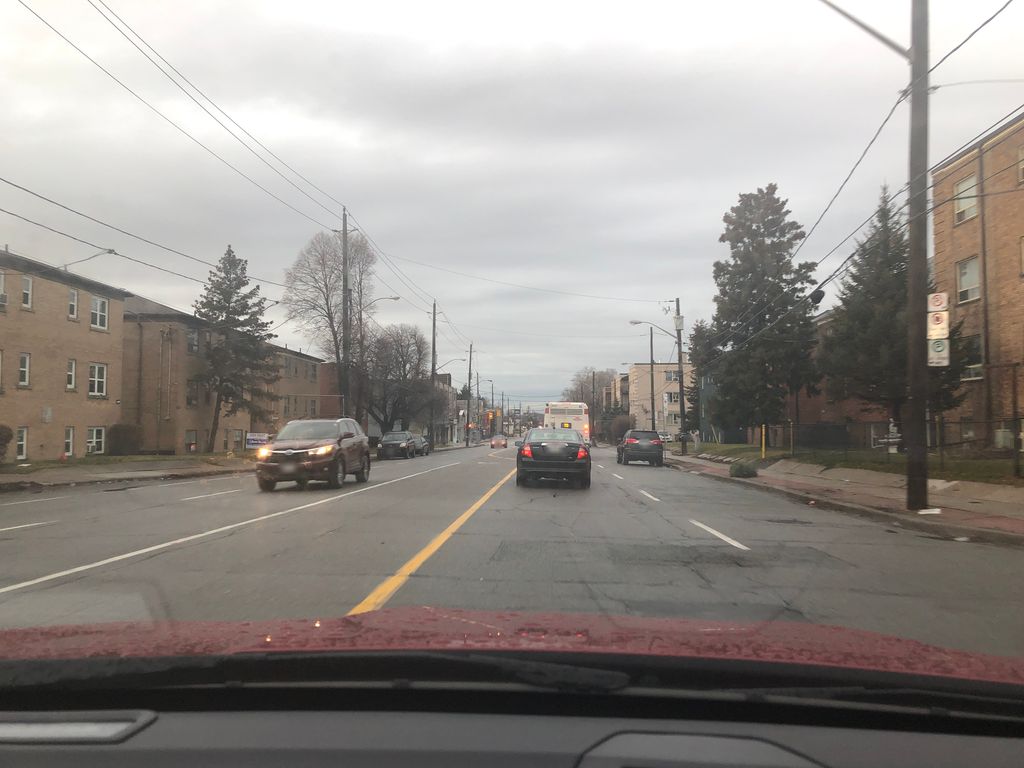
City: toronto